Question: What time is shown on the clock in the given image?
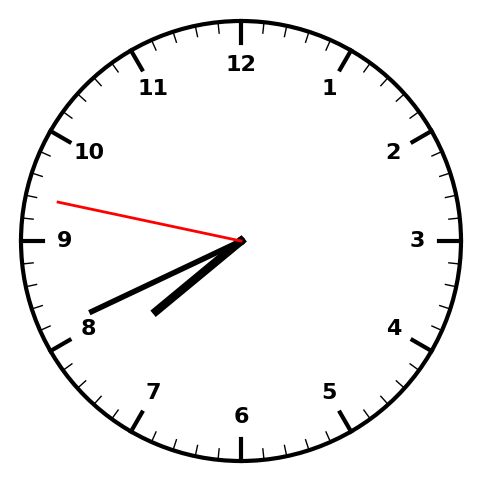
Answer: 07:40:47